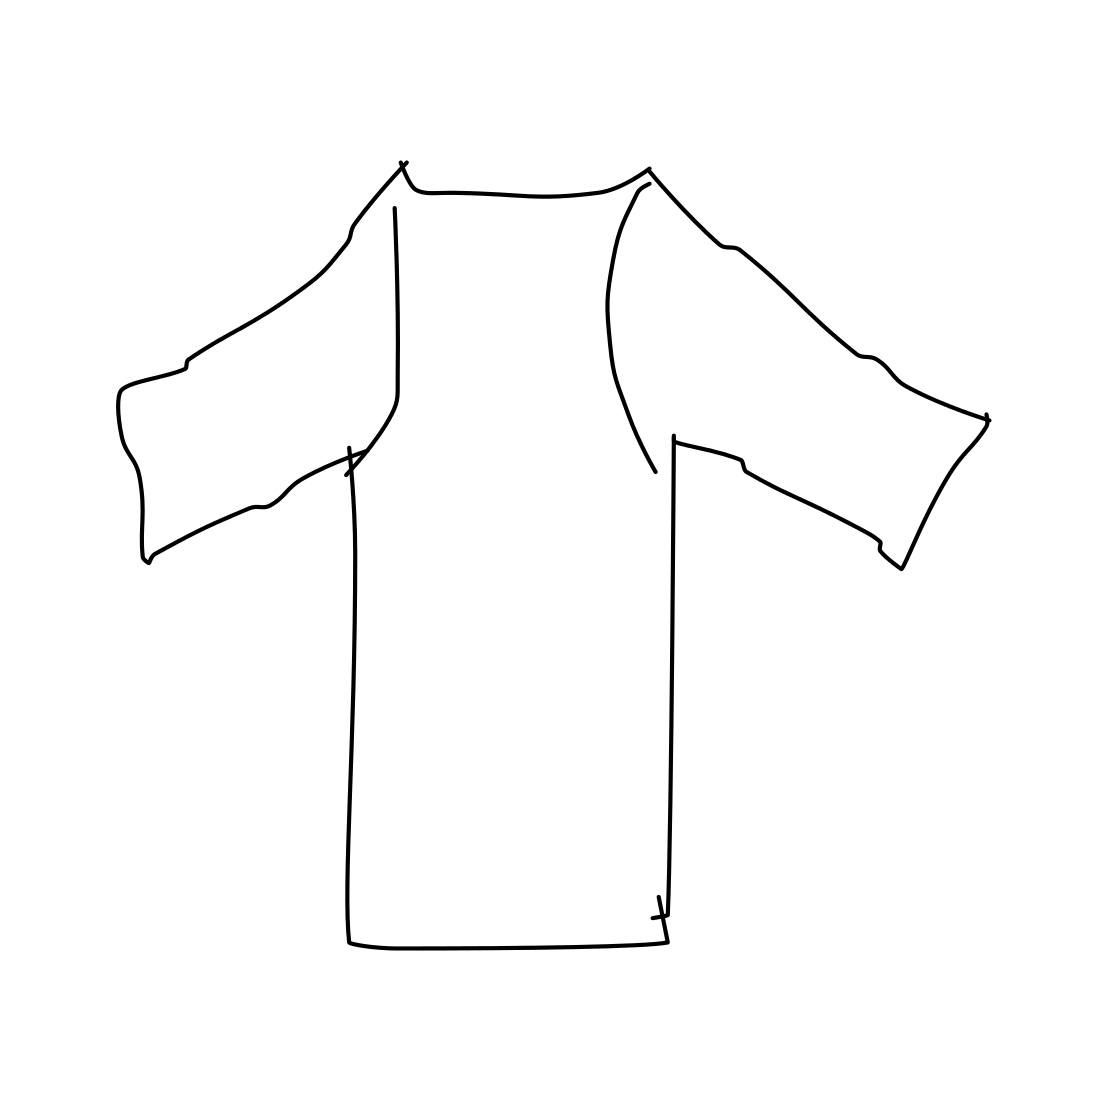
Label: t-shirt